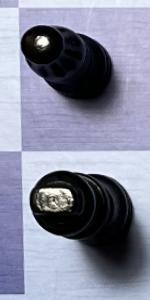
Label: King_Black